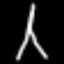
Label: The Eiffel Tower